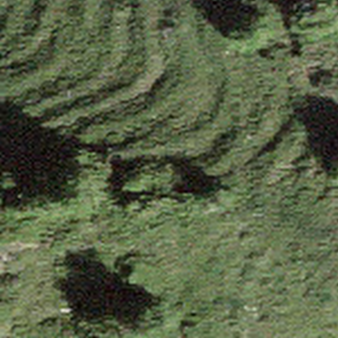
Label: other